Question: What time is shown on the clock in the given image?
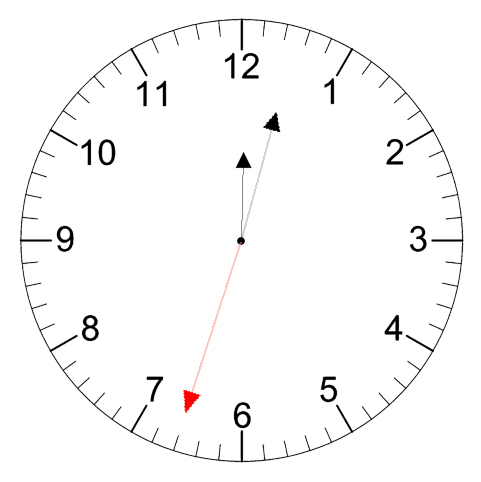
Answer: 12:02:33